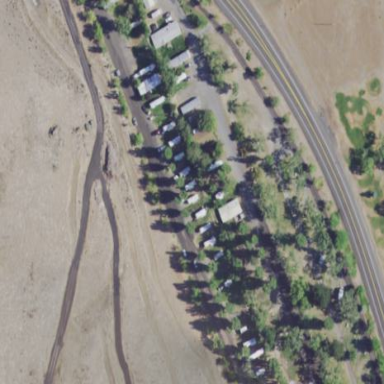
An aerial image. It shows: Caravan site for tourism.